Aerial crown-view tile of a tropical tree (Barro Colorado Island, Panama), acquired 20240716:
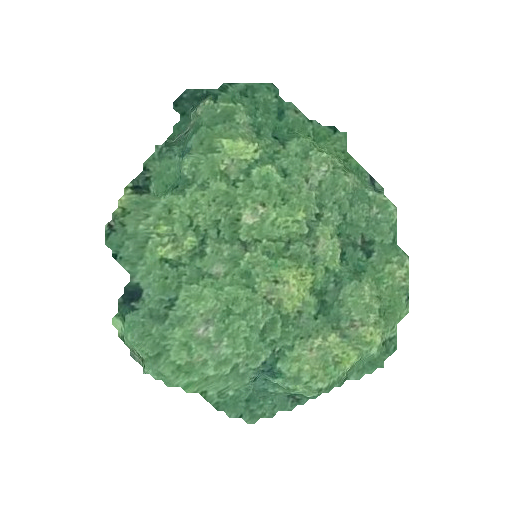
Species: Tabernaemontana arborea
GBIF accepted scientific name: Tabernaemontana arborea
Crown area: 115.422 m²